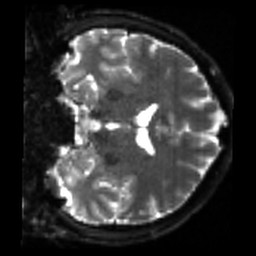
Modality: sbref
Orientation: coronal
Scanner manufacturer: siemens
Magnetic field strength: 3 T
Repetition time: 4 s
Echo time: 0.0594 s